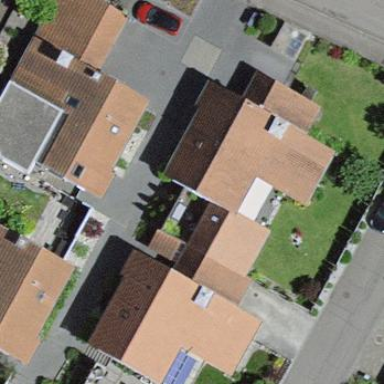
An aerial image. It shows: House with distinctive saltbox roof shape.